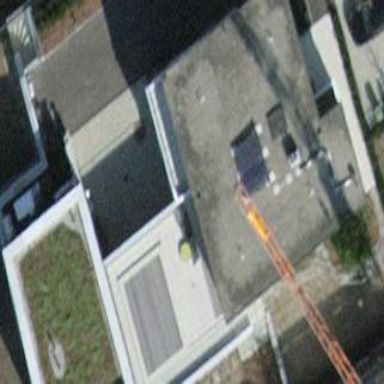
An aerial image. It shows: The building has flat roof oriented across.